Question: I have this problem of the textview is not centering below the image button. anyway to fix this issue? the coding and image is given below thx!

'''
<LinearLayout android:gravity="center_vertical" android:layout_width="fill_parent" android:layout_height="wrap_content" android:layout_marginBottom="10dp">
<RelativeLayout android:gravity="center" android:layout_weight="1" android:layout_width="wrap_content" android:layout_height="wrap_content">
<ImageButton
android:id="@+id/imageButton1"
android:layout_width="100dp"
android:layout_height="100dp"
android:background="@null"
android:onClick="btnCat1"
android:src="@drawable/nopic" >
</ImageButton>
<TextView
style="@style/MenuStyle"
android:layout_width="wrap_content"
android:layout_height="wrap_content"
android:layout_below="@+id/imageButton1"
android:layout_centerInParent="true"
android:clickable="false"
android:text="text" />
</RelativeLayout>
<RelativeLayout android:gravity="center" android:layout_weight="1" android:layout_width="wrap_content" android:layout_height="wrap_content">
<ImageButton
android:id="@+id/imageButton1"
android:layout_width="100dp"
android:layout_height="100dp"
android:background="@null"
android:onClick="btnContact"
android:src="@drawable/nopic" >
</ImageButton>
<TextView
style="@style/MenuStyle"
android:layout_width="wrap_content"
android:layout_height="wrap_content"
android:layout_below="@+id/imageButton1"
android:layout_centerInParent="true"
android:clickable="false"
android:text="text" />
</RelativeLayout>
</LinearLayout>
<LinearLayout android:gravity="center_vertical" android:layout_width="fill_parent" android:layout_height="wrap_content" android:layout_marginBottom="10dp">
<RelativeLayout android:gravity="center" android:layout_weight="1" android:layout_width="wrap_content" android:layout_height="wrap_content">
<ImageButton
android:id="@+id/imageButton1"
android:layout_width="100dp"
android:layout_height="100dp"
android:background="@null"
android:onClick="btnRoute"
android:src="@drawable/nopic" >
</ImageButton>
<TextView
style="@style/MenuStyle"
android:layout_width="wrap_content"
android:layout_height="wrap_content"
android:layout_below="@+id/imageButton1"
android:layout_centerInParent="true"
android:clickable="false"
android:text="text" />
</RelativeLayout>
<RelativeLayout android:gravity="center" android:layout_weight="1" android:layout_width="wrap_content" android:layout_height="wrap_content">
<ImageButton
android:id="@+id/imageButton1"
android:layout_width="100dp"
android:layout_height="100dp"
android:background="@null"
android:onClick="btnChecList"
android:src="@drawable/nopic" >
</ImageButton>
<TextView
style="@style/MenuStyle"
android:layout_width="wrap_content"
android:layout_height="wrap_content"
android:layout_below="@+id/imageButton1"
android:layout_centerInParent="true"
android:clickable="false"
android:text="text" />
</RelativeLayout>
</LinearLayout>
</LinearLayout>
'''
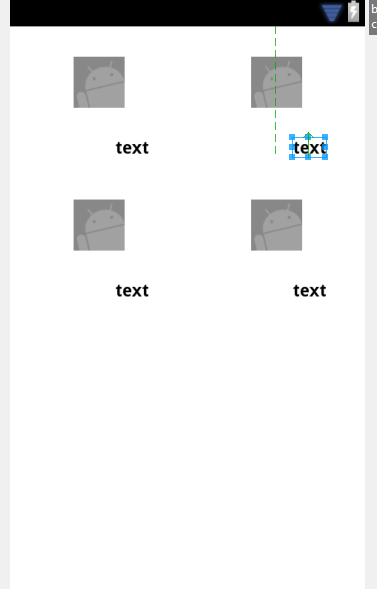
Answer: Try this snippet :
'''
<RelativeLayout xmlns:android="http://schemas.android.com/apk/res/android"
xmlns:tools="http://schemas.android.com/tools"
android:layout_width="match_parent"
android:layout_height="match_parent" >
<LinearLayout
android:layout_width="fill_parent"
android:layout_height="wrap_content"
android:layout_marginBottom="10dp"
android:gravity="center_vertical" >
<RelativeLayout
android:layout_width="wrap_content"
android:layout_height="wrap_content"
android:gravity="center" >
<ImageButton
android:id="@+id/imageButton1"
android:layout_width="100dp"
android:layout_height="100dp"
android:background="@null"
android:onClick="btnCat1"
android:src="@drawable/ic_launcher" >
</ImageButton>
<TextView
android:layout_width="wrap_content"
android:layout_height="wrap_content"
android:layout_below="@+id/imageButton1"
android:layout_centerInParent="true"
android:clickable="false"
android:text="text" />
</RelativeLayout>
<RelativeLayout
android:layout_width="wrap_content"
android:layout_height="wrap_content"
android:gravity="center" >
<ImageButton
android:id="@+id/imageButton1"
android:layout_width="100dp"
android:layout_height="100dp"
android:background="@null"
android:onClick="btnCat1"
android:src="@drawable/ic_launcher" >
</ImageButton>
<TextView
android:layout_width="wrap_content"
android:layout_height="wrap_content"
android:layout_below="@+id/imageButton1"
android:layout_centerInParent="true"
android:clickable="false"
android:text="text" />
</RelativeLayout>
<RelativeLayout
android:layout_width="wrap_content"
android:layout_height="wrap_content"
android:gravity="center" >
<ImageButton
android:id="@+id/imageButton1"
android:layout_width="100dp"
android:layout_height="100dp"
android:background="@null"
android:onClick="btnCat1"
android:src="@drawable/ic_launcher" >
</ImageButton>
<TextView
android:layout_width="wrap_content"
android:layout_height="wrap_content"
android:layout_below="@+id/imageButton1"
android:layout_centerInParent="true"
android:clickable="false"
android:text="text" />
</RelativeLayout>
</LinearLayout>
'''